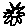
Label: sun